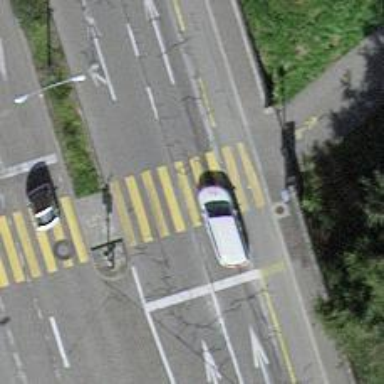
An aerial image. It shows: Crossing with traffic signals.